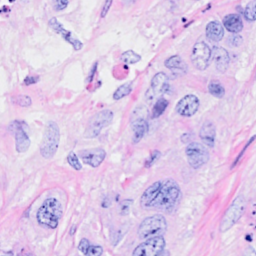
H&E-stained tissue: Breast